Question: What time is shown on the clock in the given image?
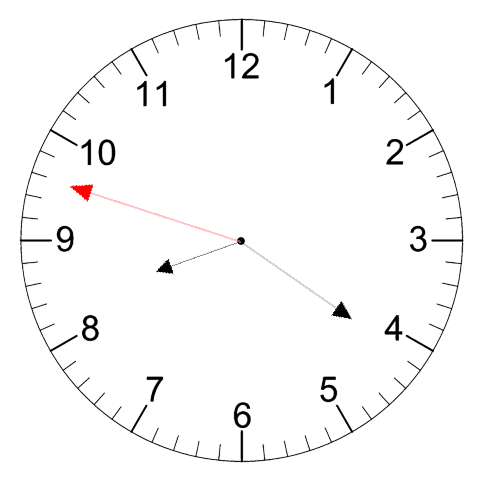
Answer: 08:20:48